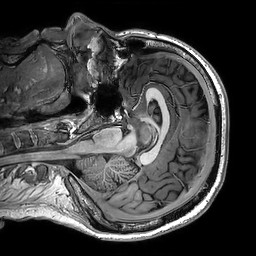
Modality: T1w
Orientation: axial
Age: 34
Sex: male
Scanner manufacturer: philips
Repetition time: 0.006442 s
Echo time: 0.00294 s